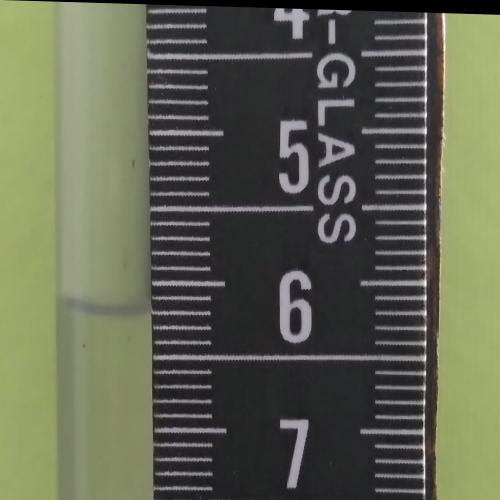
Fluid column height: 6.2 cm